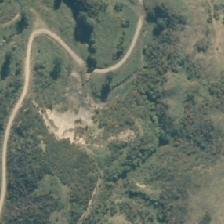
Land cover: grose_broom